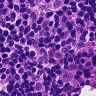
Metastatic tissue present: no